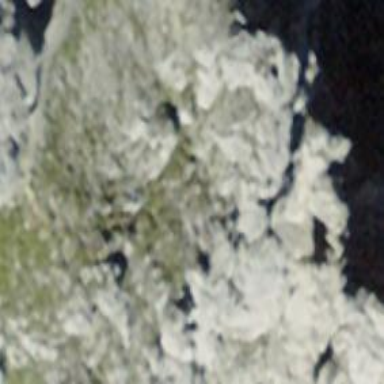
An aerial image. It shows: Cliff in nature.